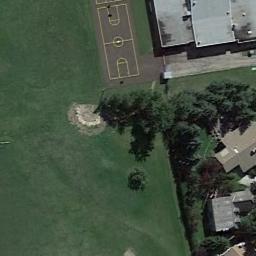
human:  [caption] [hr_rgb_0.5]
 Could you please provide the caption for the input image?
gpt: There is a basketball court in the middle of grass next to many trees and buildings .

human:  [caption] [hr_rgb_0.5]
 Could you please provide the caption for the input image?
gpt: A basketball court on the lawn while some trees and buildings beside .

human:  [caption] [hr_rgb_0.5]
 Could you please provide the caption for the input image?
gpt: There is a small basketball court on the playground .

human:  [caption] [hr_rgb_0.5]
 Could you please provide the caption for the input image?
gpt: Next to the buildings is a basketball court on the lawn .

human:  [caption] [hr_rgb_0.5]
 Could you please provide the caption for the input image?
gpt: The grass is next to the basketball court .